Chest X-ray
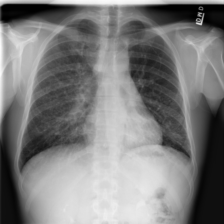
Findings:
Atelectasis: negative
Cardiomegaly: negative
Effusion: negative
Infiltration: positive
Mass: negative
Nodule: negative
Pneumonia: negative
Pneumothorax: negative
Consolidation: negative
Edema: negative
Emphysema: negative
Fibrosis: negative
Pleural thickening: negative
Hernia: negative